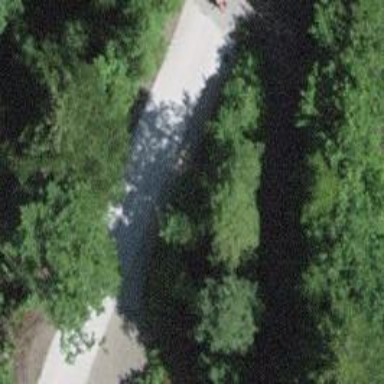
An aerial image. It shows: Unclassified road with concrete surface.